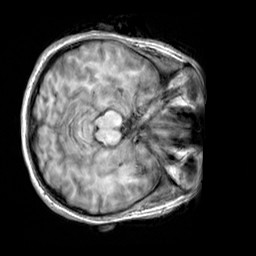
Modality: T1w
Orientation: axial
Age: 29
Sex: female
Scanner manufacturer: siemens
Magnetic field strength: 3 T
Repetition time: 2.3 s
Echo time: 0.00303 s